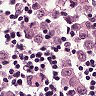
Metastatic tissue present: yes